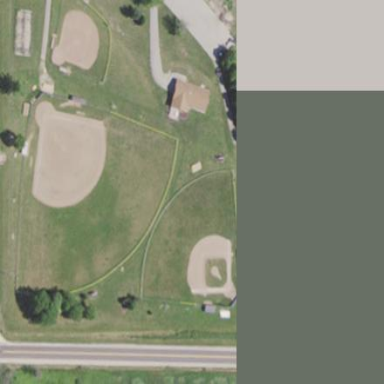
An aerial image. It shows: Baseball pitch for leisure land activities.